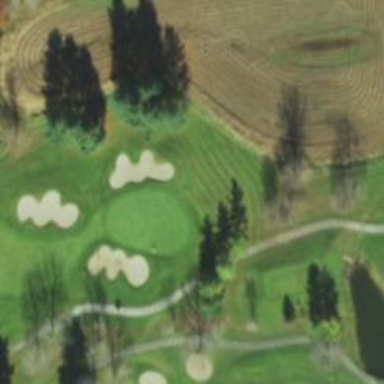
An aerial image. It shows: Pathway for golfing.